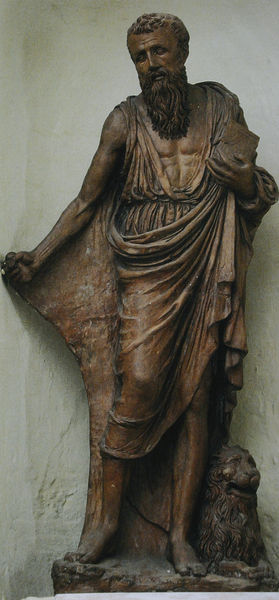
Titel: Hl. Hieronymus
Künstler: Andrea Riccio
Standort: Padua
Institution: San Canziano
Schlagwörter: fuß, hand, kopf, körper, mann, umhang, weiß, ausschnitt, braun, brust, finger, frisur, geste, haar, holz, kleid, licht, marmor, mund, nase, schwarz, stirn, blick, gürtel, hund, tier, tuch, bart, wand, anatomie, arm, arme, augen, bibel, bärtig, falten, gesicht, johannes, kleidung, mensch, sockel, stein, steine, vollbart, bildnis, hände, auge, figur, gewand, haare, stoff, locken, sack, skulptur, statue, beine, fell, mähne, taille, bein, füße, haltung, lehrer, formen, falte, muskeln, symmetrie, bronze, faltenwurf, plastik, plinthe, podest, knie, oberkörper, geschlossen, geneigt, foto, fotografie, photographie, barfuss, nische, antike, blind, philosoph, buch, dose, religion, geld, greifen, schwert, faust, stirnfalten, löwenkopf, photo, prister, verputzt, farbfoto, christlich, muskel, toga, griechisch, brus, mehne, heiliger, kanon, löwe, heilige, niesche, spielbein, standbein, weiser, guss, tunika, grieche, petrus, prophet, holzfigur, brau, standfuß, kästchen, geschnitzt, gewandfalten, gesund, attribut, standbild, bildhauer, markus, sehnen, daniel, hieronymus, apostel, brustmuskeln, seher, bizeps, evangelist, hieronimus, schüsselfalten, vollplastik, zahm, amr, stahen, chiton, heiliger hieronymus, heini, hyroniemus, zahmer löwe, s